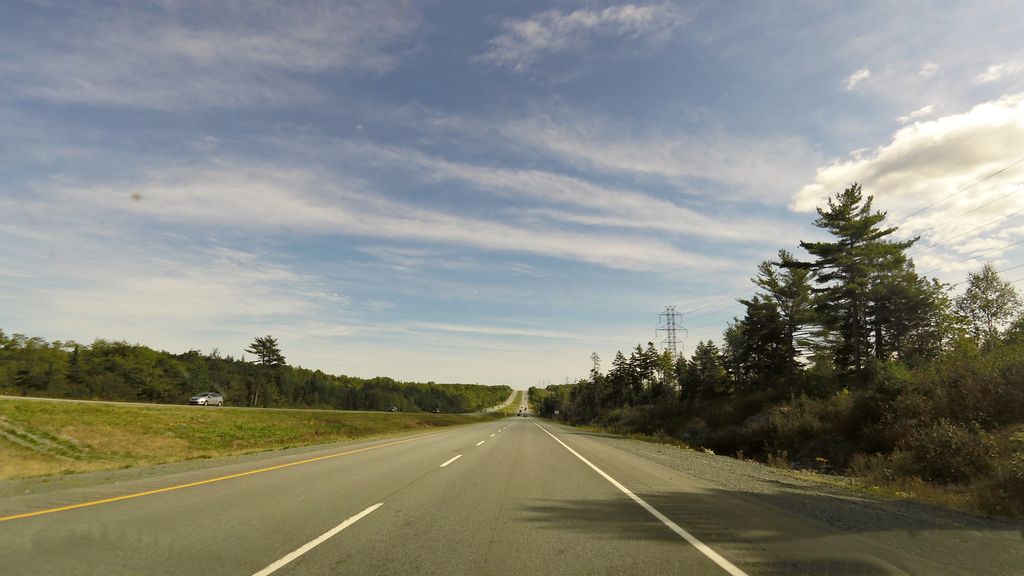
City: halifax